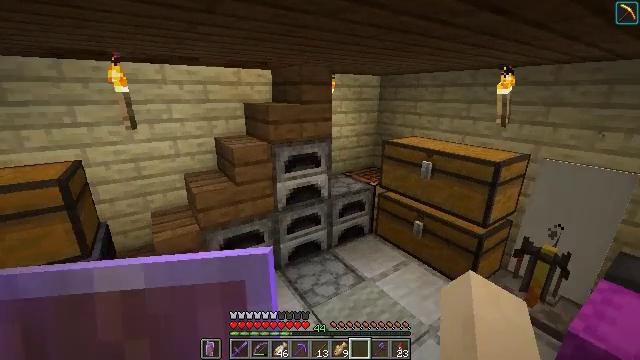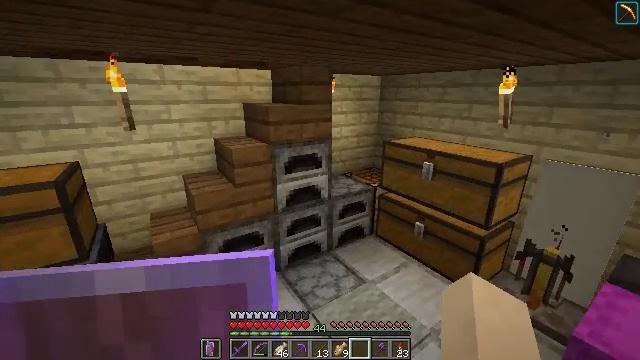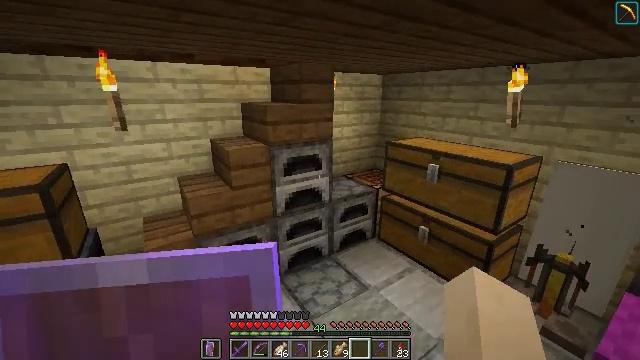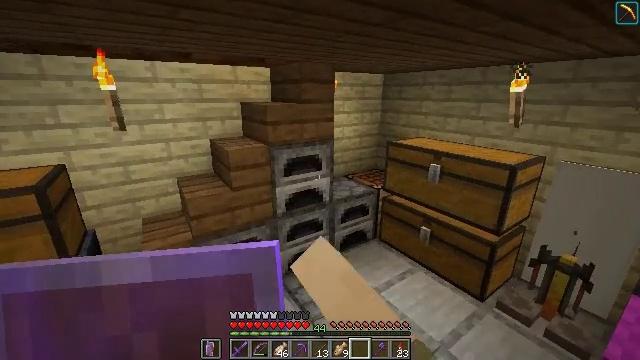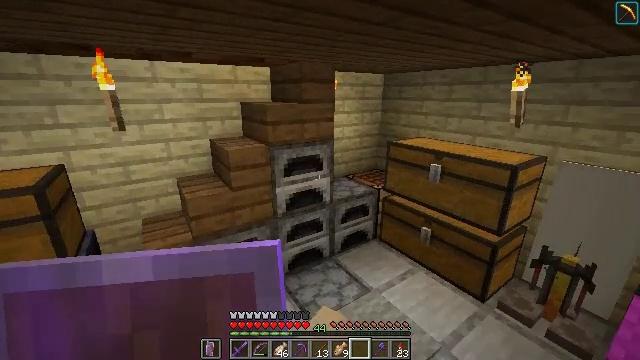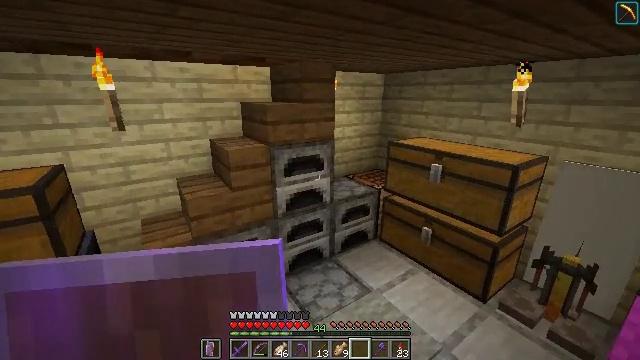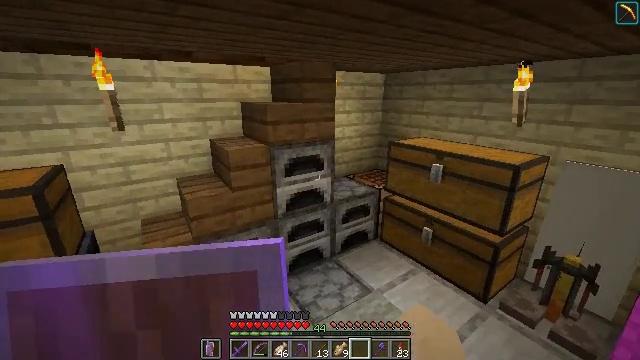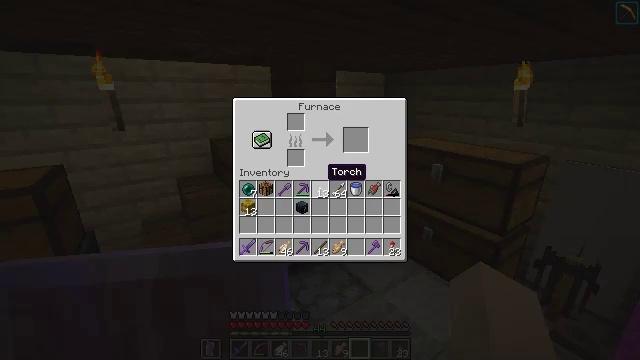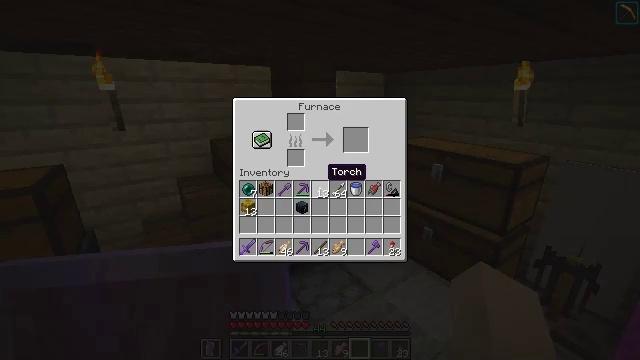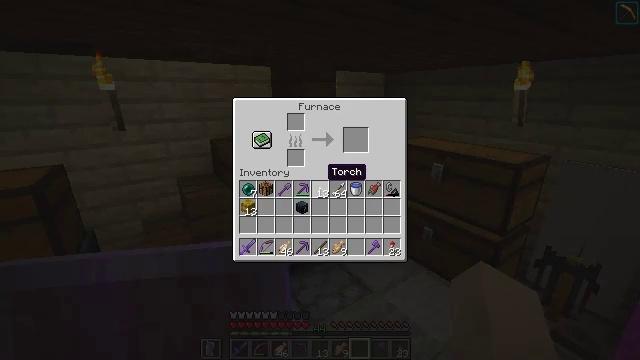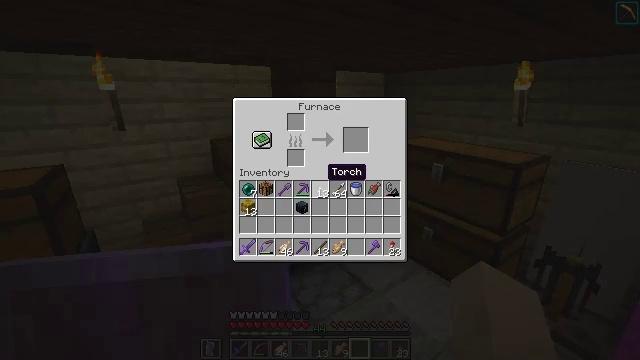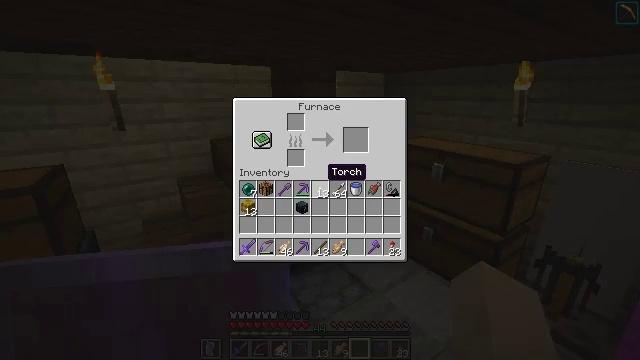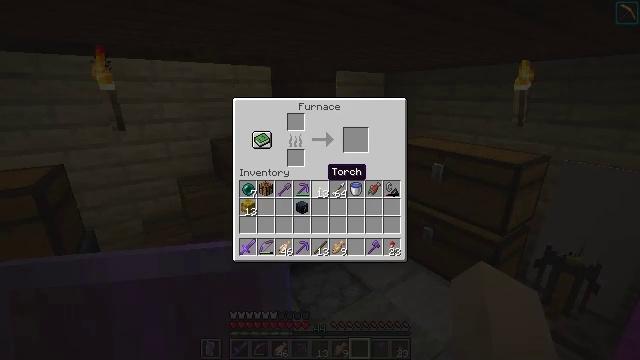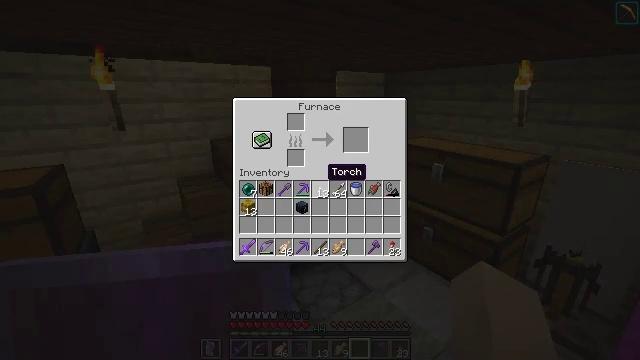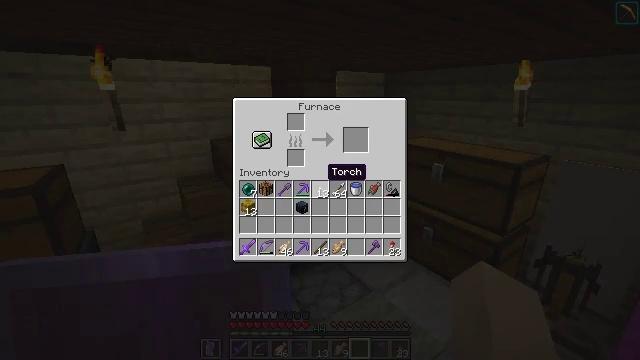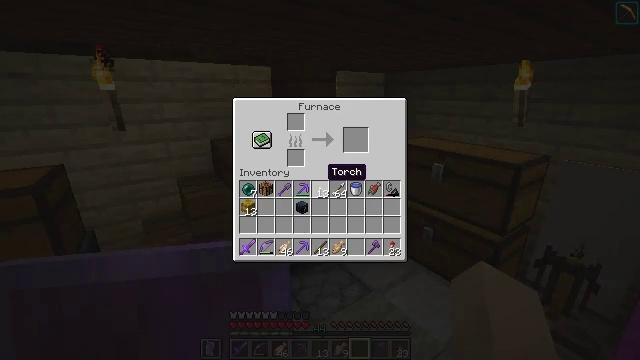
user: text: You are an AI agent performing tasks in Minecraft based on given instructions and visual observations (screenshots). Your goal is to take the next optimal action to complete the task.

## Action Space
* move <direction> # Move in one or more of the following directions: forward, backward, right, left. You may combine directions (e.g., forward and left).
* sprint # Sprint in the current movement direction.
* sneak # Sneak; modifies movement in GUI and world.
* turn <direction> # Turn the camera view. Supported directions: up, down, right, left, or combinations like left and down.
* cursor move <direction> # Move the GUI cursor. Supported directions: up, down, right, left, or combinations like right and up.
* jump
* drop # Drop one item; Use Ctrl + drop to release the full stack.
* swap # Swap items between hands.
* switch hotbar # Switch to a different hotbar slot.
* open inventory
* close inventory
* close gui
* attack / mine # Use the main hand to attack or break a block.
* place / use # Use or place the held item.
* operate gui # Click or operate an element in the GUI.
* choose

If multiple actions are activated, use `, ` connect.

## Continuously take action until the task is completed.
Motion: motion action
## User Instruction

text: craft item soul torch
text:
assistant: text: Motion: no_op
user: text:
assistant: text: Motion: use / place
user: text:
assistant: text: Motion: use / place
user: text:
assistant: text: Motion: use / place
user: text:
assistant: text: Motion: no_op
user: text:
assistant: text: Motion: no_op
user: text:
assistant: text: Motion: no_op
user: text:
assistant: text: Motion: no_op
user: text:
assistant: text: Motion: no_op
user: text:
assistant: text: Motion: no_op
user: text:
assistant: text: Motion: no_op
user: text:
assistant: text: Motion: no_op
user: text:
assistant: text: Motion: no_op
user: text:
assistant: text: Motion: no_op
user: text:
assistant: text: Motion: no_op
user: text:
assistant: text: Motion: no_op
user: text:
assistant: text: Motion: no_op
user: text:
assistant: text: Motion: no_op
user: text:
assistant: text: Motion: no_op
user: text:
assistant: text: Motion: no_op
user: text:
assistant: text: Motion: no_op
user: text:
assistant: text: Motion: no_op
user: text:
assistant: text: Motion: no_op
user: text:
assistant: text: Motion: no_op
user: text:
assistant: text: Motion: no_op
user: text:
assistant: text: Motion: no_op
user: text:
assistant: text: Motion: no_op
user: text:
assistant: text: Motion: no_op
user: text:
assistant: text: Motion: turn left and down
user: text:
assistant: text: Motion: turn left and down